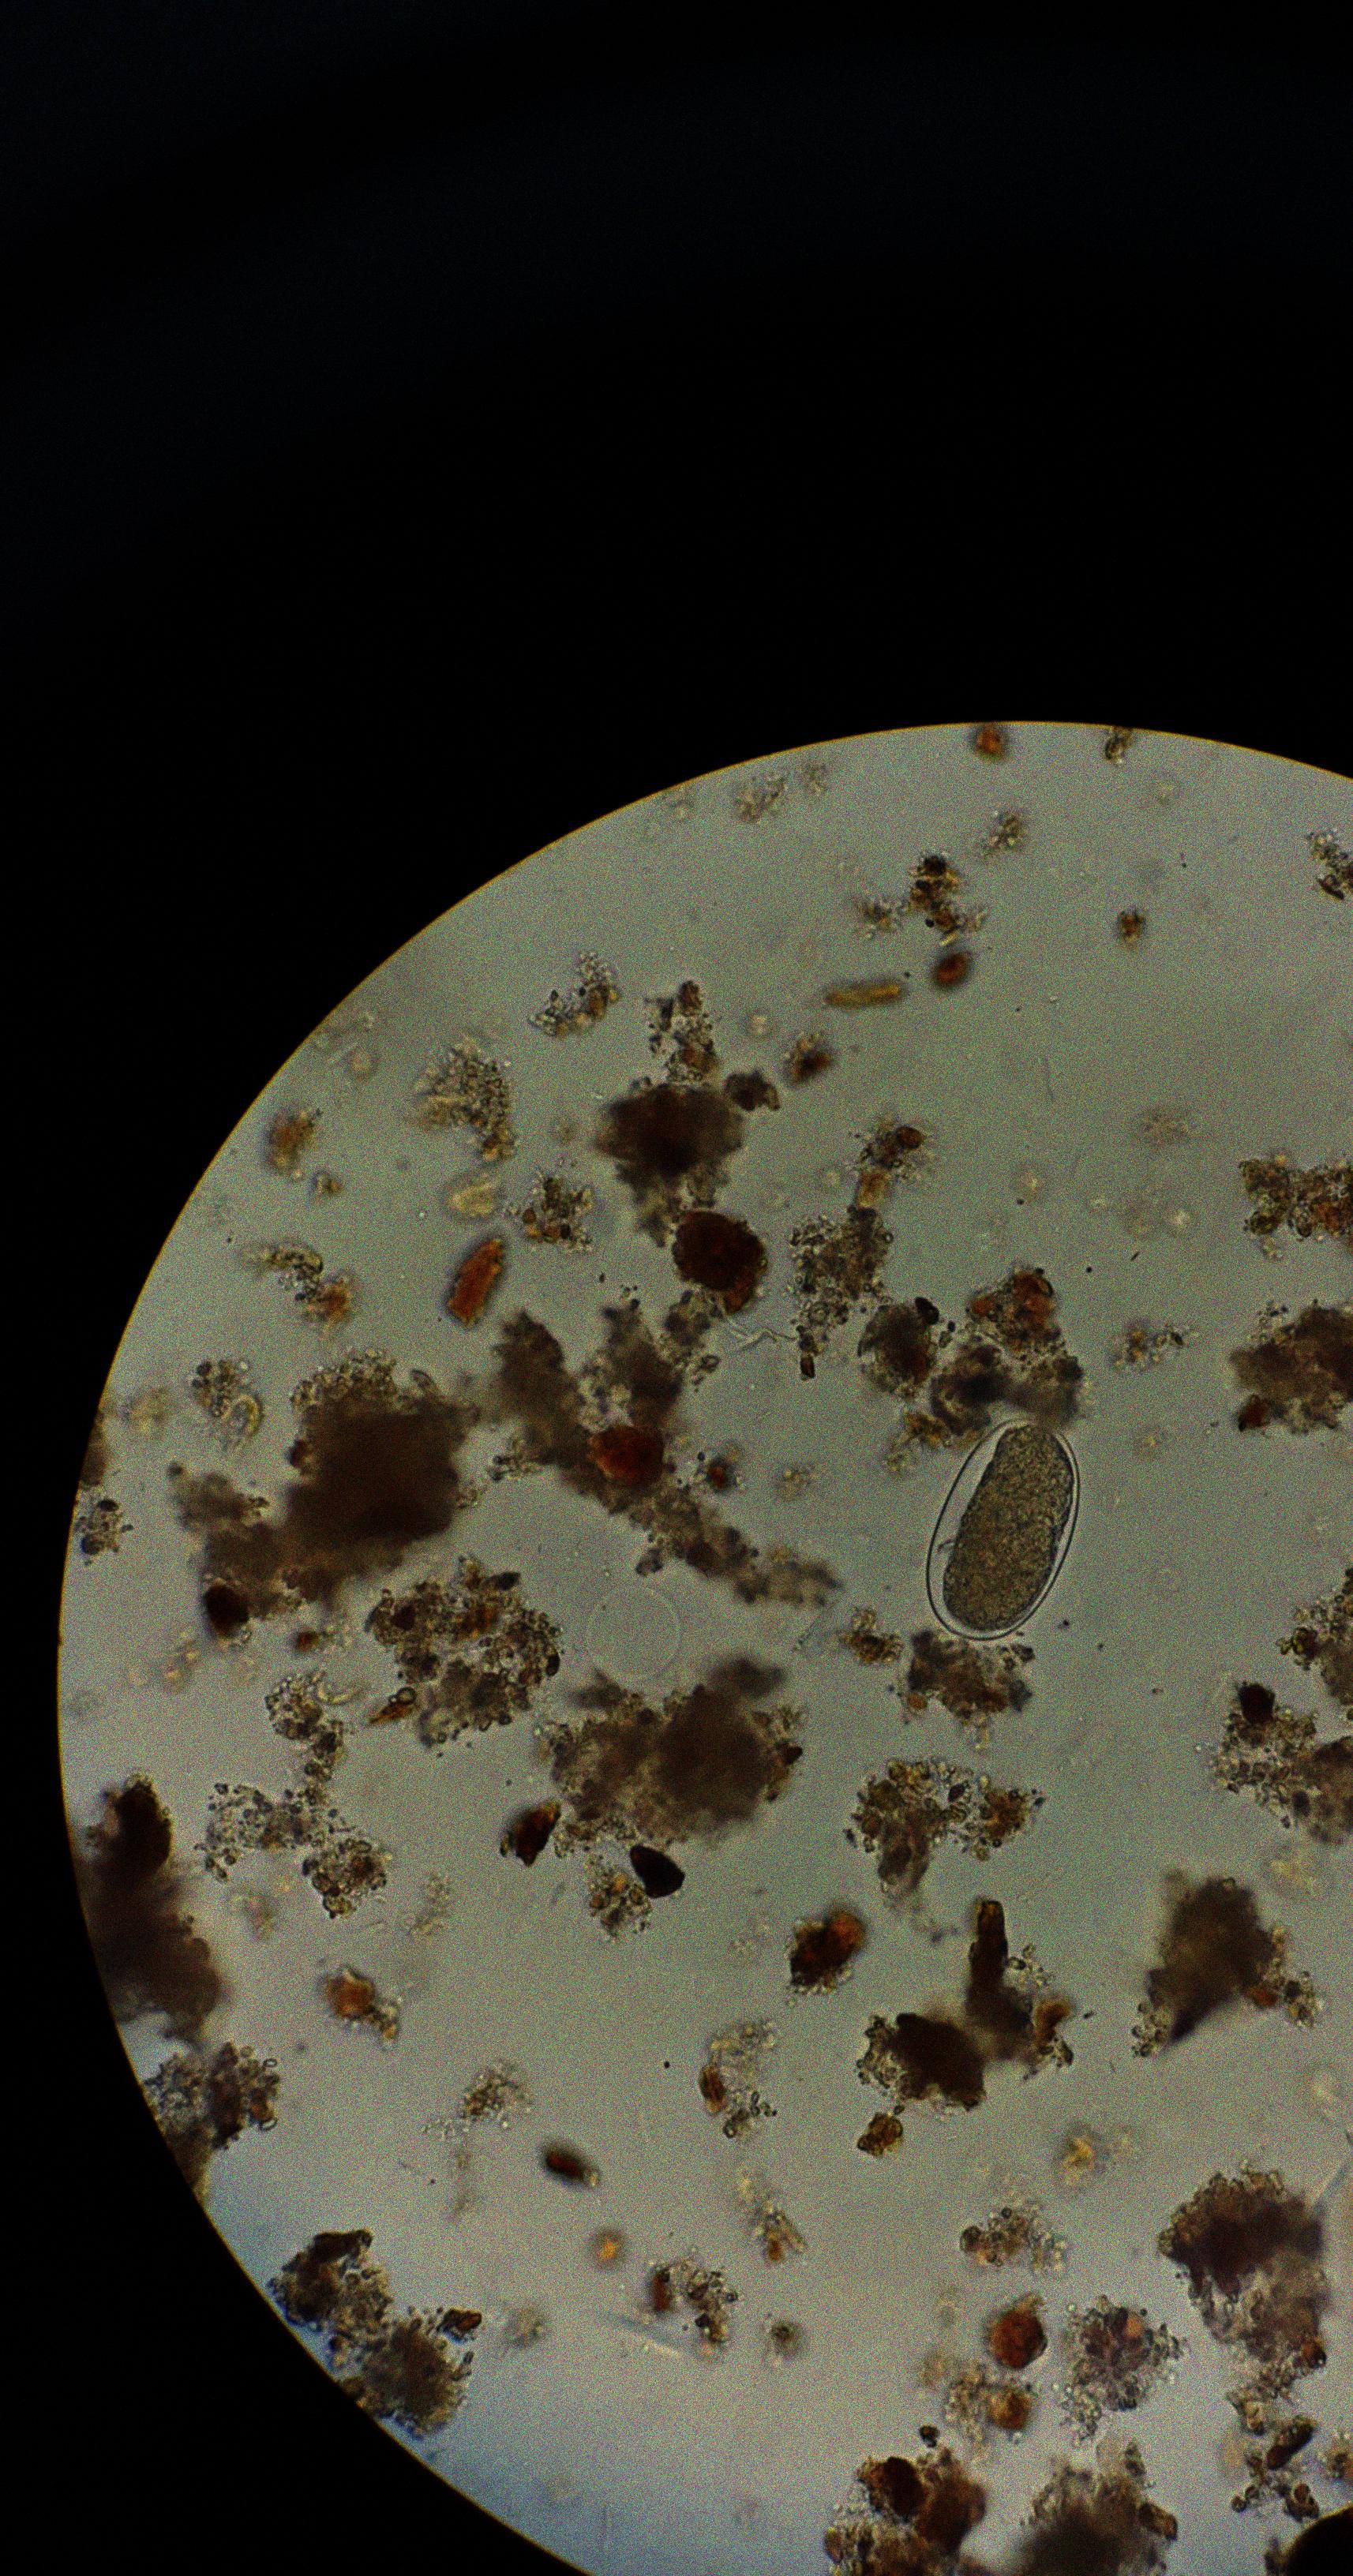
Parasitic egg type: Hookworm egg